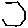
Label: hexagon